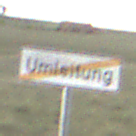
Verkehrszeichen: EndeDerUmleitungsankuendigung
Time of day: Night
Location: Outdoor (Nature)
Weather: Overcast
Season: NotSpecified
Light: Artificial